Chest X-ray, PA view. Patient: 44 years old, sex F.
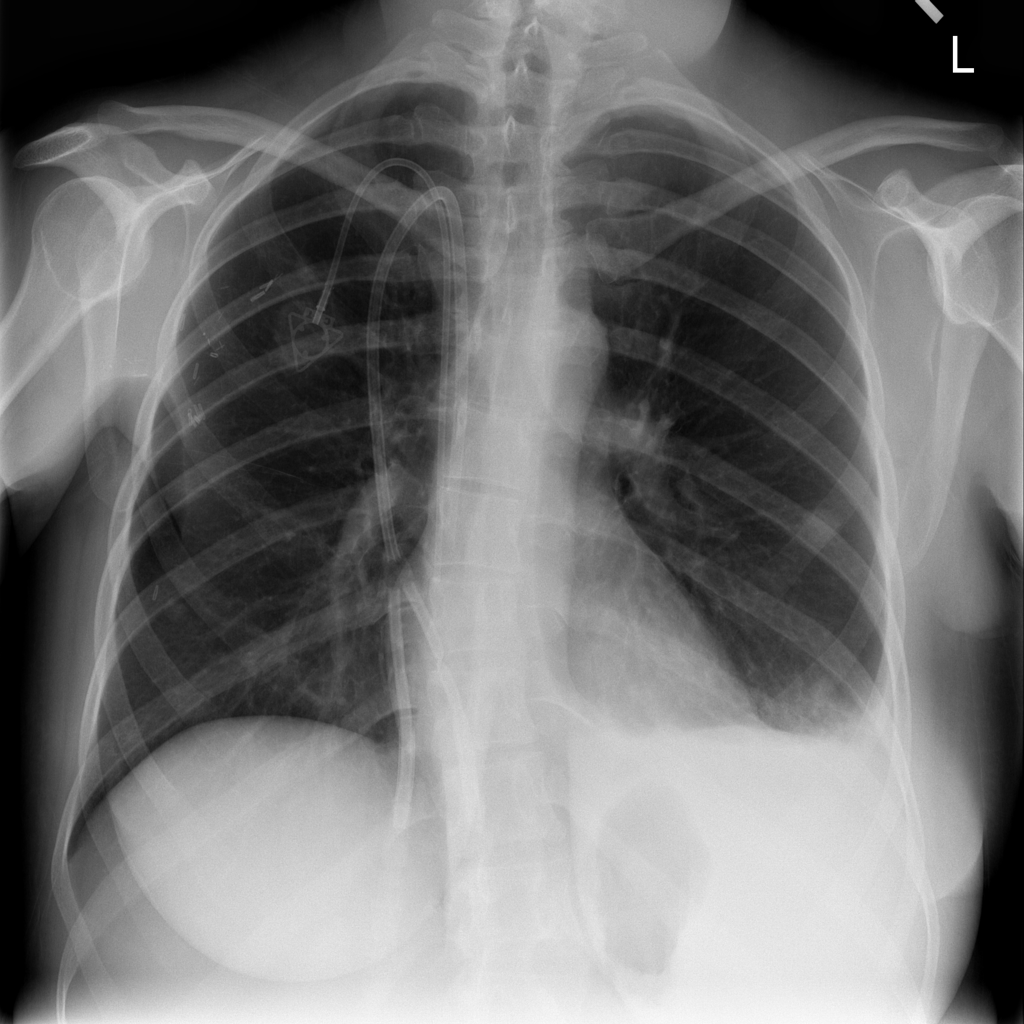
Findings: Atelectasis, Effusion, Mass